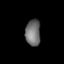
Tissue: prostate
Cell type: Fibroblasts
Senescence score: 0.7851
Nuclear area (px): 387
Mean DAPI intensity: 111.817